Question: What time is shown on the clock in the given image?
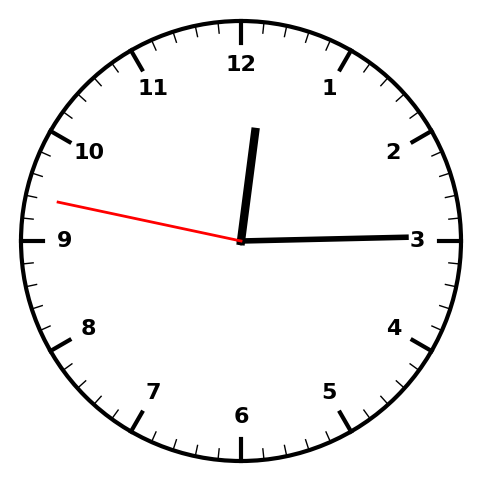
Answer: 12:14:47